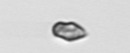
Label: Heterocapsa_rotundata